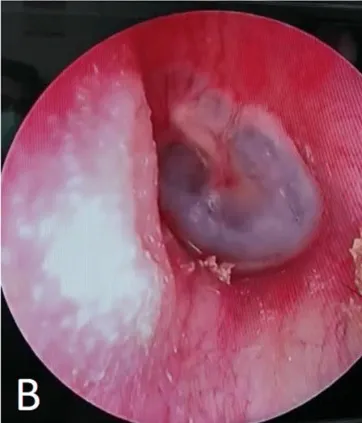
Closing of mouth . Image credit: Theresa Teoh.
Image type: endoscopy (airway_endoscopy)